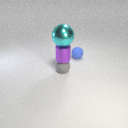
small blue rubber sphere behind small gray rubber sphere